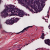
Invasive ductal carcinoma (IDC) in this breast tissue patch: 0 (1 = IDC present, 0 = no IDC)